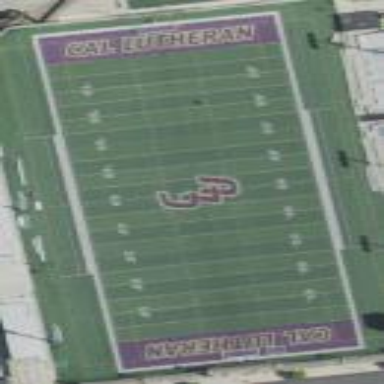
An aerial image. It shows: Pitch for American football.